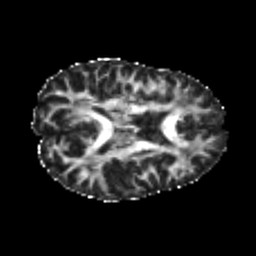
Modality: FA
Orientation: axial
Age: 25
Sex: female
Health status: healthy
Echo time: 0.074 s